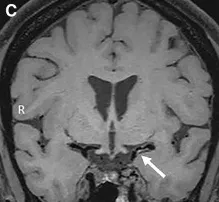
Patient 1 cerebrovascular imaging studies, blood eosinophil counts, and HES treatment. (B,C) Diffusion-weighted cerebral magnetic resonance showing cortico-subcortical left hemispheric infarction, and intramural hypersignal on T1 sequences of the left middle cerebral artery suggesting presence of a vessel-wall hematoma.
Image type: radiology (mri)